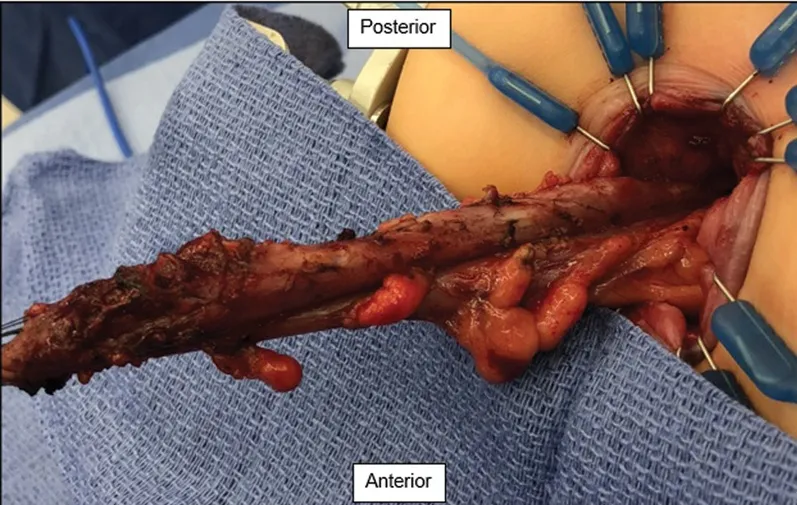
Twist in the pull-through segment with the mesentery noted on the anterior aspect (the patient is in prone position).
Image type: medical_photograph (other_medical_photograph)